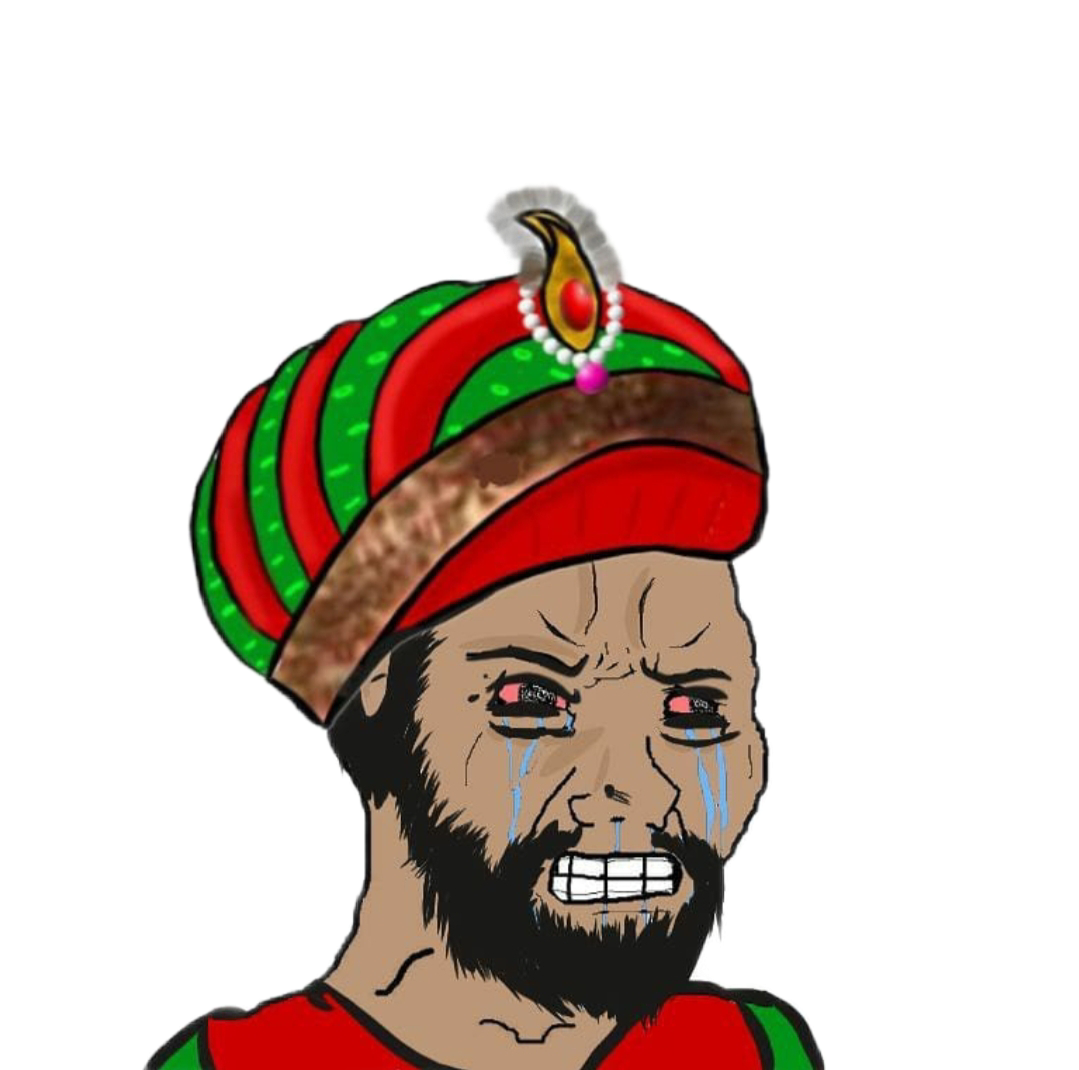
Label: 5_Crying_Wojak